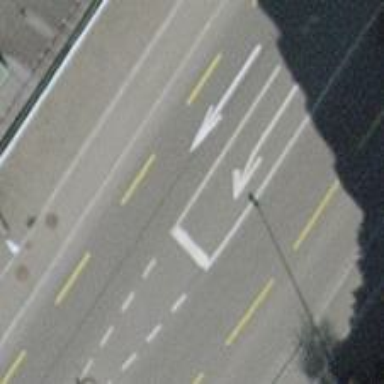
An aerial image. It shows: Asphalt road with primary highway designation. It includes cycle lane on the left and shared bus lane on the right.